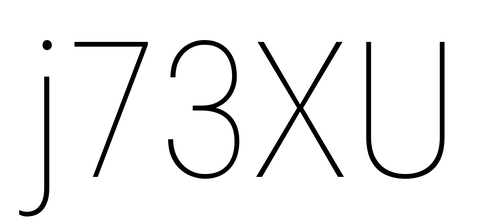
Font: Roboto_Condensed_Thin